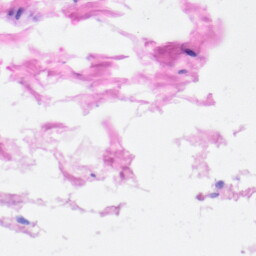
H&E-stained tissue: Heart